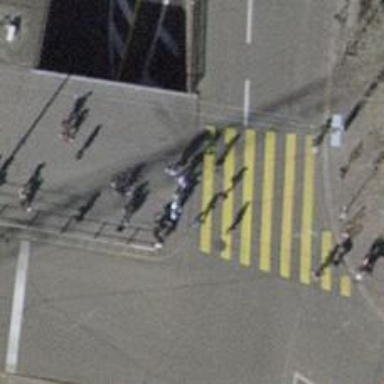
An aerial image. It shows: Kerb barrier.